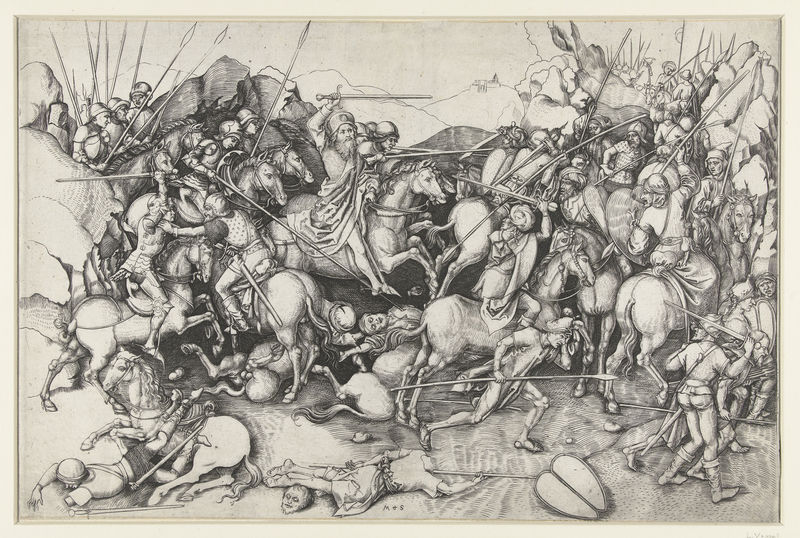
Titel: Heilige Jakobus de Meerdere (Jacobus Major) in de slag bij Clavijo
Künstler: Martin Schongauer
Standort: Amsterdam
Institution: Rijksmuseum
Schlagwörter: angriff, berg, kampf, kopf, wasser, männer, zeichnung, bart, tod, tot, pferd, pferde, krieg, schlacht, könig, lanze, schild, blut, burg, stich, schwert, schwerter, waffen, brutal, leichen, tote, helm, rüstung, sieg, niederlage, lanzen, speer, turban, brutalität, s, m, herrschwer